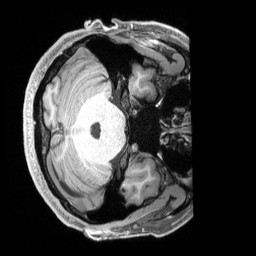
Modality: T1w
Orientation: axial
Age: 25
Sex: male
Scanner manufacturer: siemens
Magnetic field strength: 3 T
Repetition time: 2.4 s
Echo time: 0.00222 s